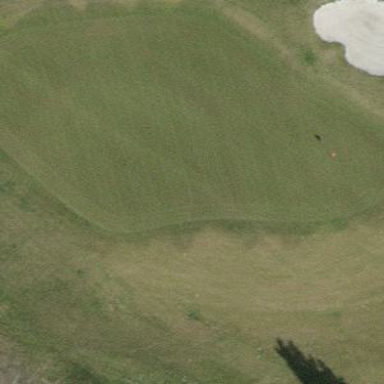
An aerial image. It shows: Green golf area with grass land use.